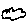
Label: cloud